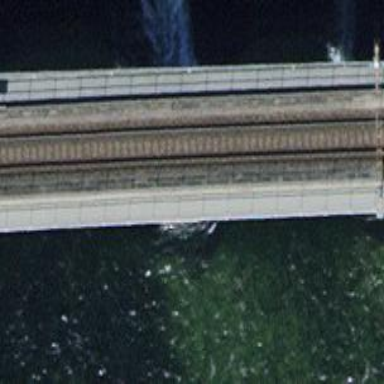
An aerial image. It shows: Railway bridge with electrified tracks and single rail.